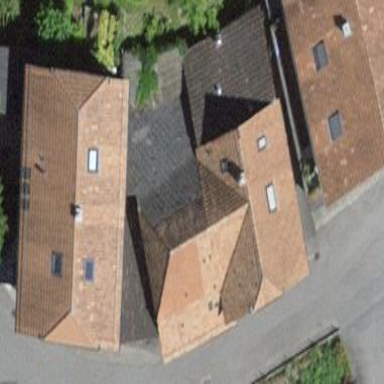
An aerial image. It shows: Farm building with half-hipped roof shape.